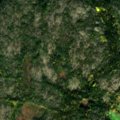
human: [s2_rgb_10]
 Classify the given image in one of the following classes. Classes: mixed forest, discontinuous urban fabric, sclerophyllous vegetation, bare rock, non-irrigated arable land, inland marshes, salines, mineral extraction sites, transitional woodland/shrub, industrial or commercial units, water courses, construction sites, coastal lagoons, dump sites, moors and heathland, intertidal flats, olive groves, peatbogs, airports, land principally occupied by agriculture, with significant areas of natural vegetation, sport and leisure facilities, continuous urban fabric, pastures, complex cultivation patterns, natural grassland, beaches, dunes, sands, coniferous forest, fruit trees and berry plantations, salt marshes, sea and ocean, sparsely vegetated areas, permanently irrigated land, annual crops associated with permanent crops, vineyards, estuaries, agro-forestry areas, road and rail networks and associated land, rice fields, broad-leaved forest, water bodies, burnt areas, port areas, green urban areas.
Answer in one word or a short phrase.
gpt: mixed forest, transitional woodland/shrub, bare rock